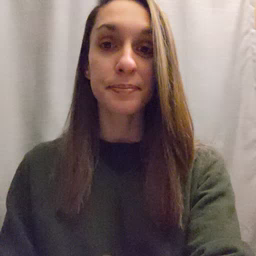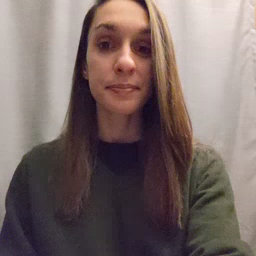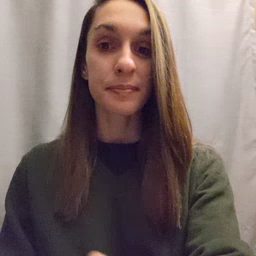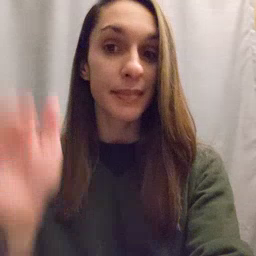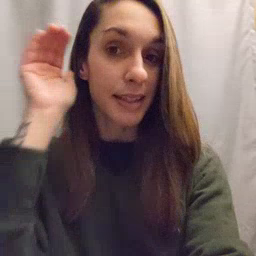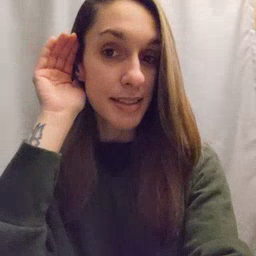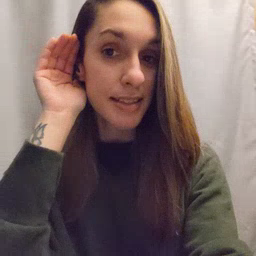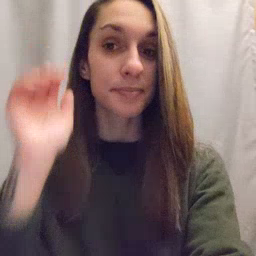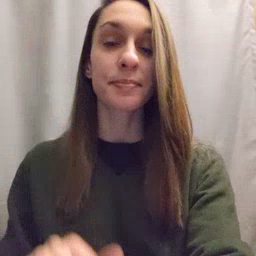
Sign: listen